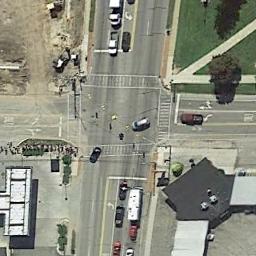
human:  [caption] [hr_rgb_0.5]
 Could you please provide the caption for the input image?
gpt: There are red cars at the intersection .

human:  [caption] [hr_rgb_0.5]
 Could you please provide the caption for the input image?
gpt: There are many cars at the intersection .

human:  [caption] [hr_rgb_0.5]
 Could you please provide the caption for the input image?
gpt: There are many moving and waiting vehicles on the road at the intersection, Many buildings and some trees around the intersection .

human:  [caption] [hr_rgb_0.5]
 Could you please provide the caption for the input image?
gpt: There are some buildings and a green lawn beside the intersection .

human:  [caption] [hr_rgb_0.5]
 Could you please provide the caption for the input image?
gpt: An intersection with normal traffic is between some buildings and clearings .